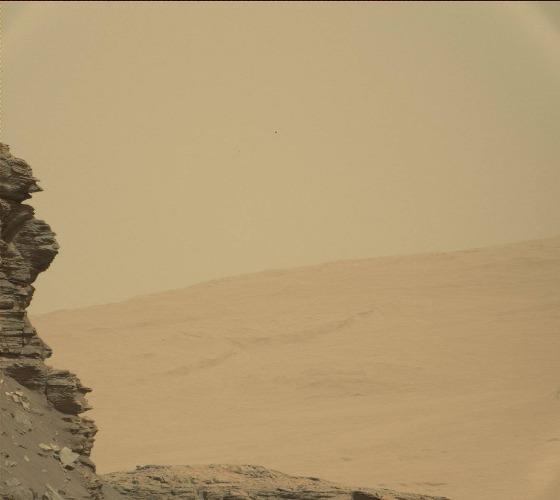
Terrain classes present: Bedrock, Gravel / Sand / Soil, Rock, Sky / Distant Mountains